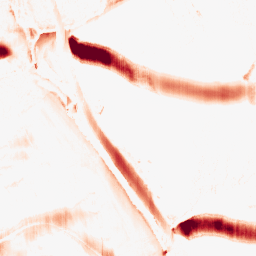
Category: morphological
Decomposition family: morphological_ellipse
Decomposition parameters: operation: opening
width: 30
height: 5
Upsampling method: quintic
Upsampling parameters: scale: 2
Upsampling scale: 2